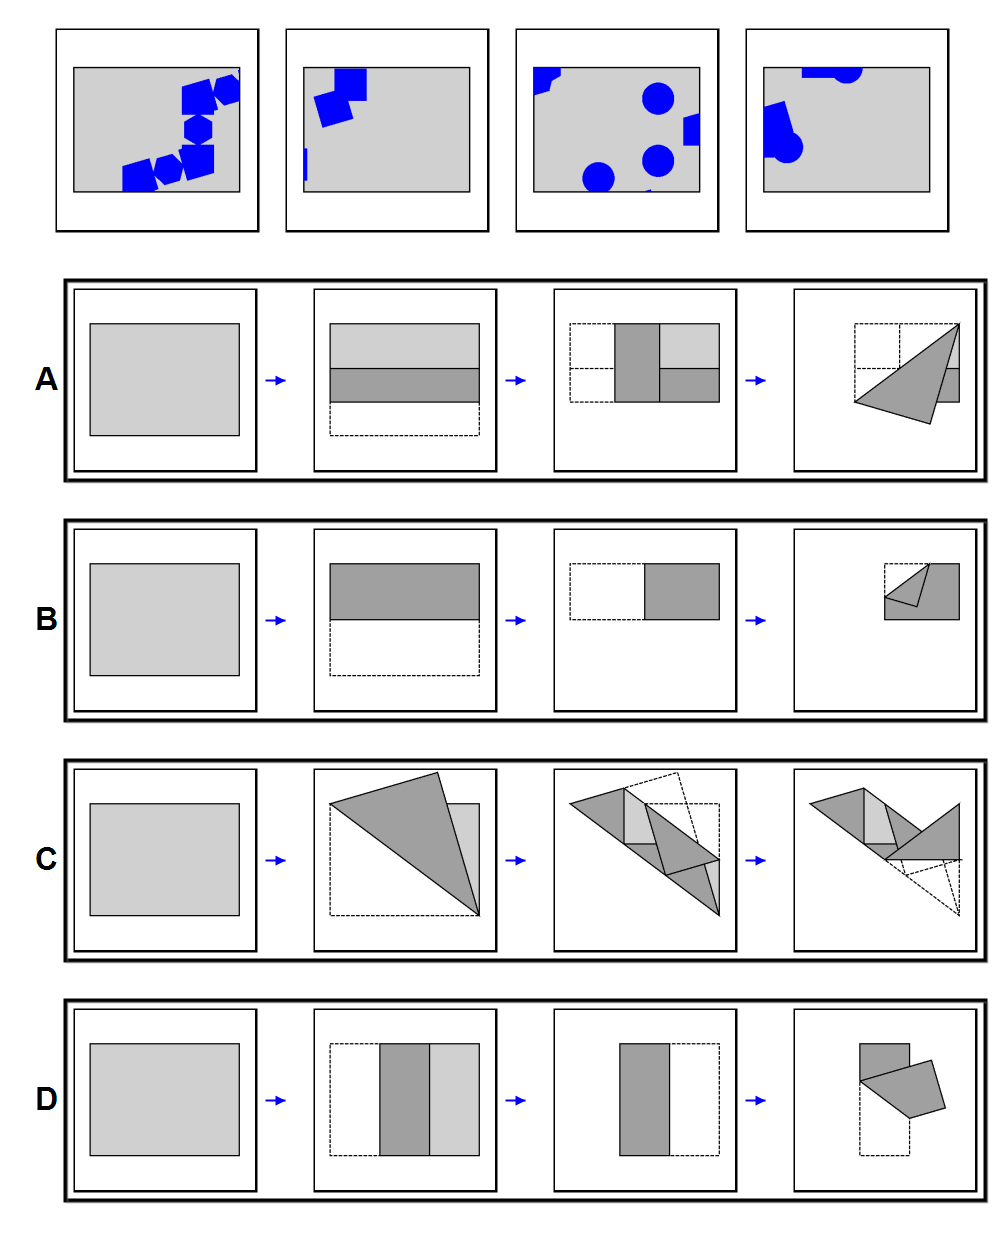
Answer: C